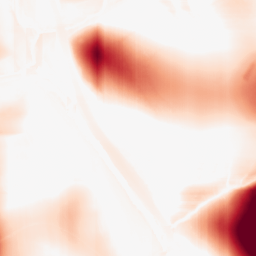
Category: morphological
Decomposition family: rolling_ball
Decomposition parameters: radius: 50
Upsampling method: quintic
Upsampling parameters: scale: 8
Upsampling scale: 8